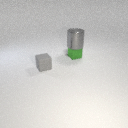
small green metal cube behind small gray rubber cube